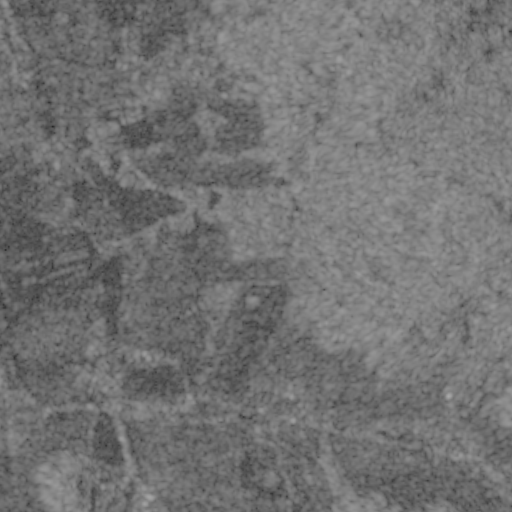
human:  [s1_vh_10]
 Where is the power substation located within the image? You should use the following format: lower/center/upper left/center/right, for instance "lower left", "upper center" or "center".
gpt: The power substation is located in the lower right of the image.
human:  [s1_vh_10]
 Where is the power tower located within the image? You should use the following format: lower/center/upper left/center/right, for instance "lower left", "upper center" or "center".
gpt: The power tower is located in the lower left of the image.
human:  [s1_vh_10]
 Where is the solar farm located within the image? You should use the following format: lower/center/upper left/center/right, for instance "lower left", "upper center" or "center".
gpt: The solar farm is located in the lower right of the image.
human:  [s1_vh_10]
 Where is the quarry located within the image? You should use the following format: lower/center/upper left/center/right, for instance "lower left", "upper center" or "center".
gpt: There is no quarry in the image.

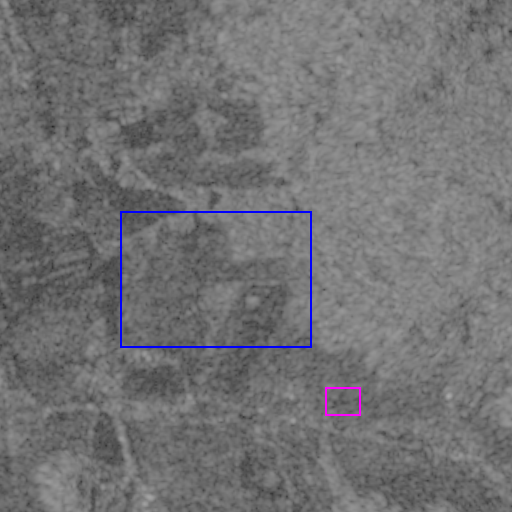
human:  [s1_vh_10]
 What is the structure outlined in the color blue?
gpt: The structure outlined in blue is a crop field.
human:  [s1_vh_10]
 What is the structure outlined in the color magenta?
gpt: The structure outlined in magenta is a solar farm.
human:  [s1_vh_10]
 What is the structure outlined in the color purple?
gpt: There is no purple outline.